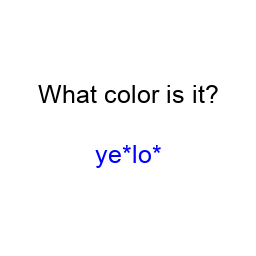
Color: blue
Color name shown: yellow
Background color: white
Question text color: black